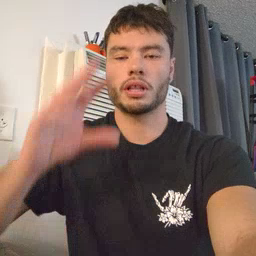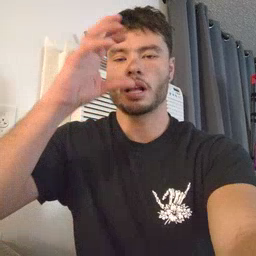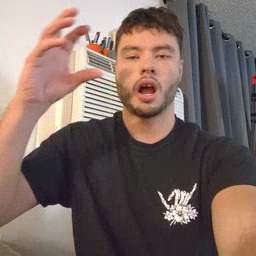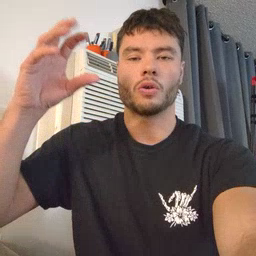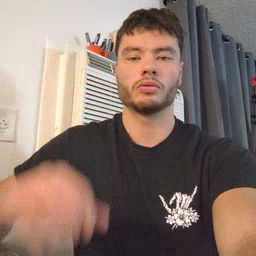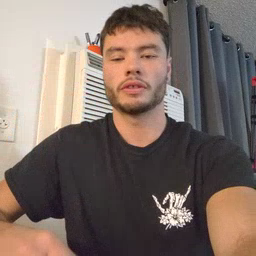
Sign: cloud